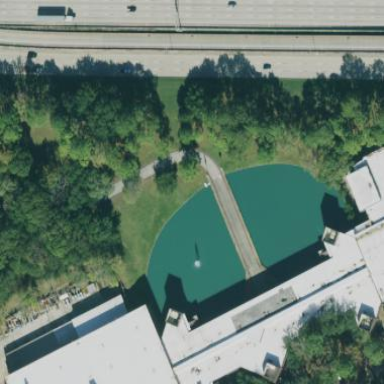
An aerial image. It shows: Beautiful fountain.